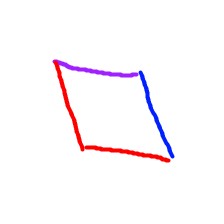
Shape: parallelogram